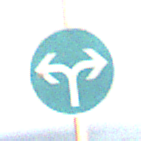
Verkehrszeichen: VorgeschriebeneFahrtrichtungRechtsOderLinks
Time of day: SunriseSunset
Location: Outdoor (RoadRail)
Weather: PartlyCloudy
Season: NotSpecified
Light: Natural